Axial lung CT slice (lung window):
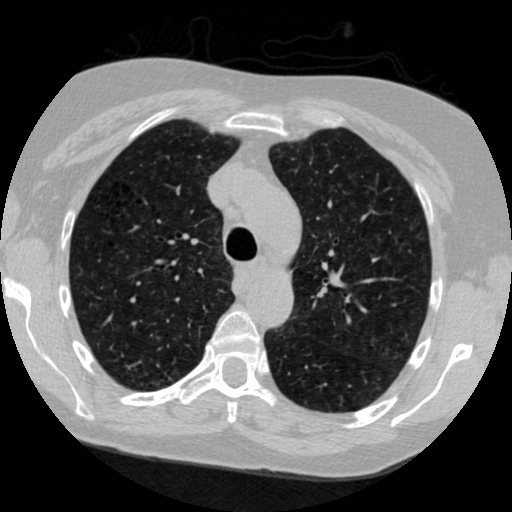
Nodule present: no